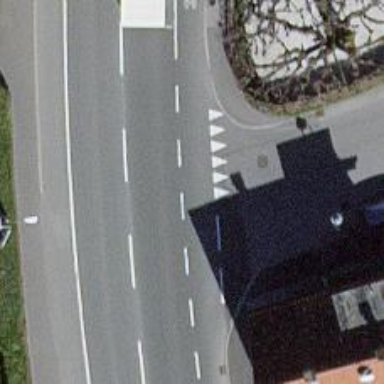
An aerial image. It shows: Primary highway with asphalt surface. There are exclusive lanes for cyclists on both sides of the road.